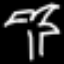
Label: palm tree